Platform: macOS
Application: Arc Browser
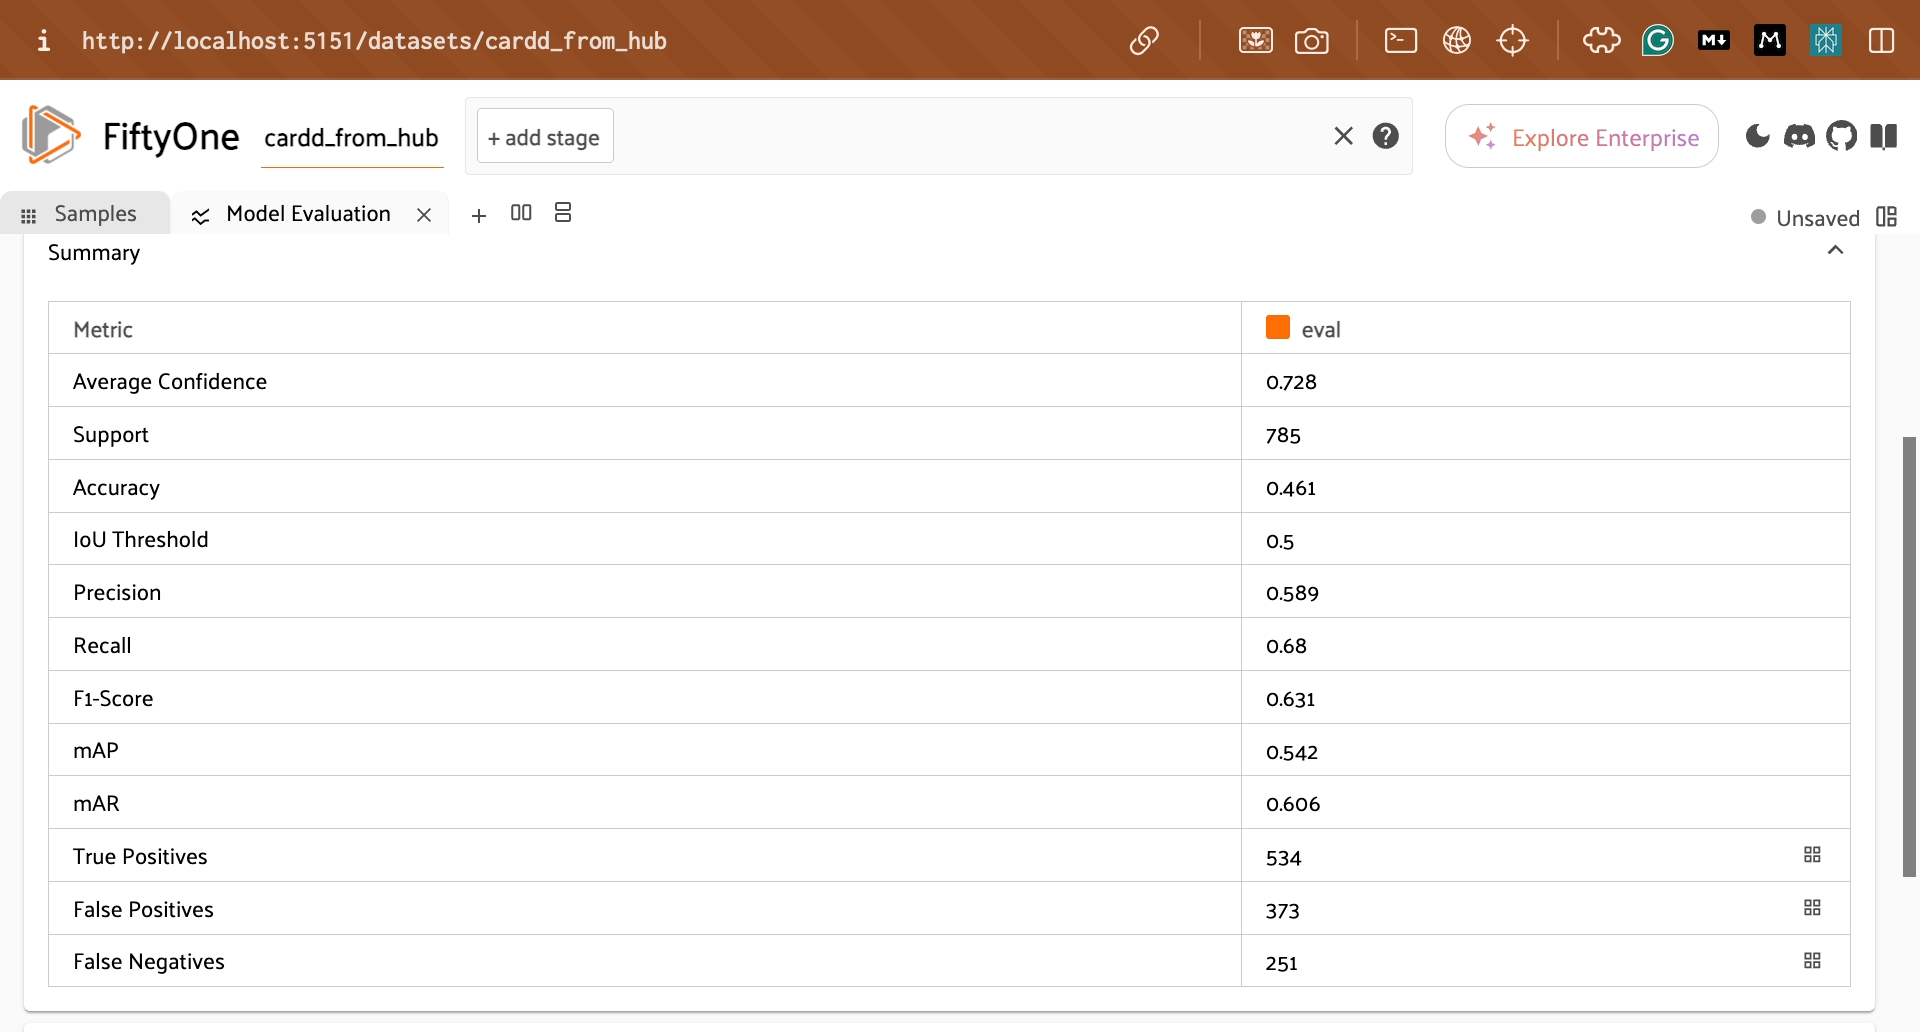
task_description: Load False Negative labels in the Samples panel
action_type: click
element_info: Icon
steps_since_start: 1